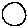
Label: moon